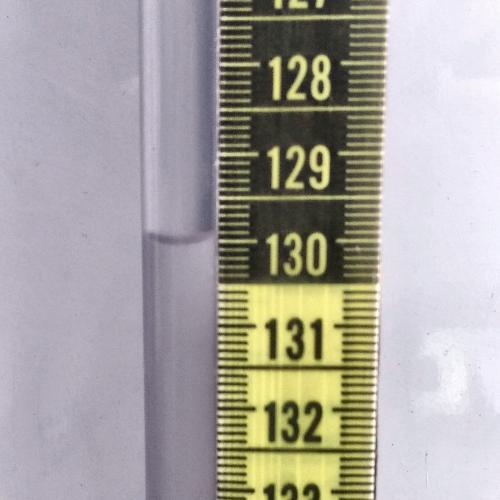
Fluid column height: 130.0 cm